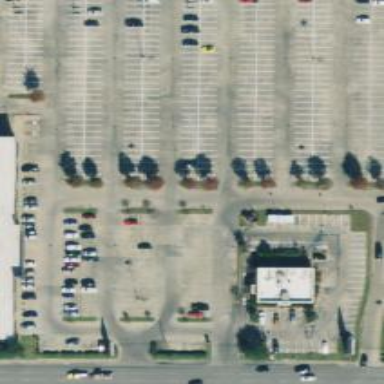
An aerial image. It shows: Parking space is available.